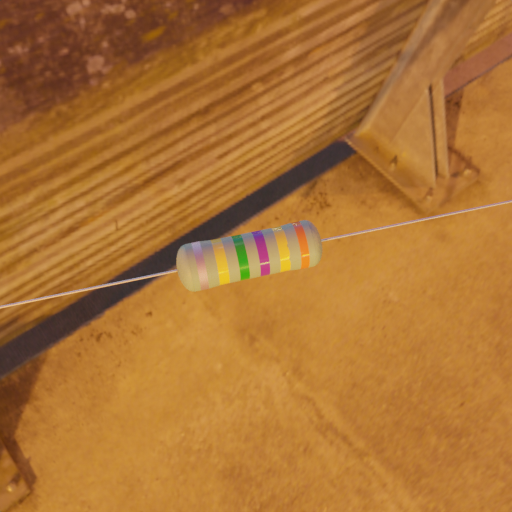
Resistor colour bands (in order): silver, yellow, green, violet, yellow, orange